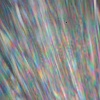
Label: sunburn